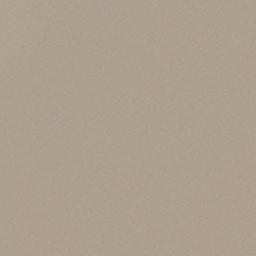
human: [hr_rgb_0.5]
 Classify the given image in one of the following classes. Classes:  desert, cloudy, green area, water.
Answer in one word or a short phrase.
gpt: desert